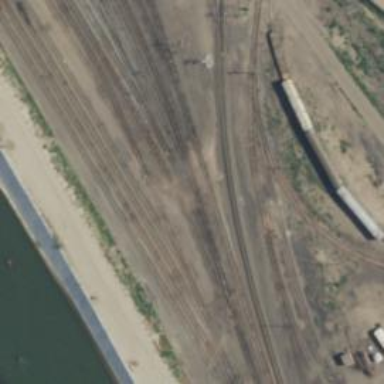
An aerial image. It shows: Preserved railway.